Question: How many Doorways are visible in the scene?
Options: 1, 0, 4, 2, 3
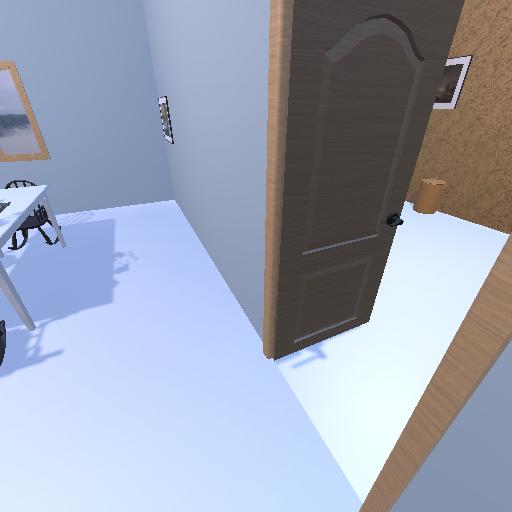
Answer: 1